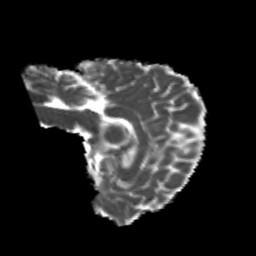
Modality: MD
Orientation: sagittal
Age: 20
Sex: male
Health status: healthy
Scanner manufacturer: philips
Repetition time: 7.391 s
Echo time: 0.08599 s